Interaction volume radius: 10 \u00c5
Interaction volume height: 10 \u00c5
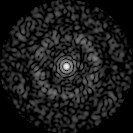
Disorder parameter: 0.8243